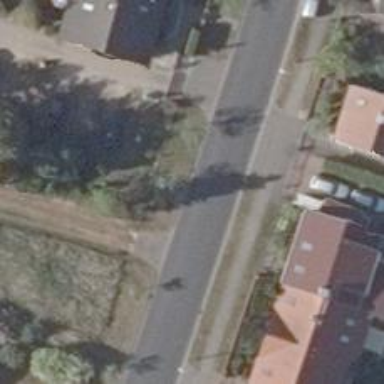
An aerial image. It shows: Left sidewalk along asphalt tertiary road.